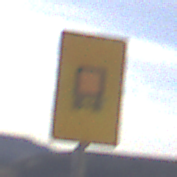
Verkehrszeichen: KennzeichnungspflichtigeFahrzeugeGefaehrlicheGueterOhnePfeilsymbol
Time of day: MorningAfternoon
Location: Outdoor (Nature)
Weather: PartlyCloudy
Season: NotSpecified
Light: Natural